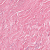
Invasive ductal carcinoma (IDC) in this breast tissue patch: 0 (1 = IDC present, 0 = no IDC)